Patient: sex M, age 30
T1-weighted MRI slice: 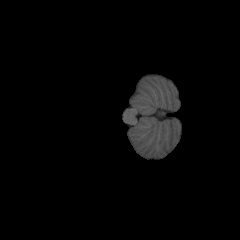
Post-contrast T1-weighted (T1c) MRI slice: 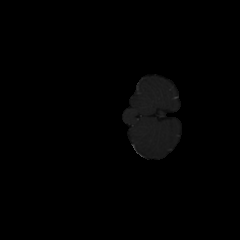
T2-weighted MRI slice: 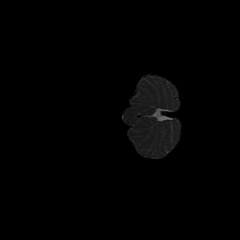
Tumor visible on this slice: no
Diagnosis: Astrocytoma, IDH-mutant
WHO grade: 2